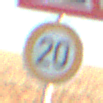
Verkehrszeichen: Geschwindigkeit20
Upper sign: Arbeitsstelle
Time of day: SunriseSunset
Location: Outdoor (Nature)
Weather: Clear
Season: NotSpecified
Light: Natural